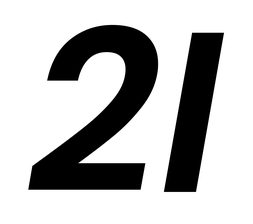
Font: Poppins-SemiBoldItalic